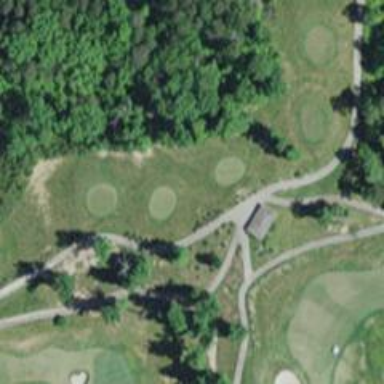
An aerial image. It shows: Golf tee.